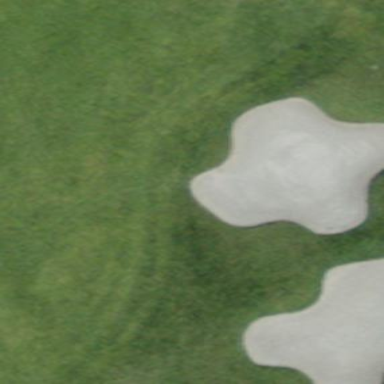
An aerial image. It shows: Golf bunker filled with sandy terrain.